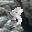
Label: 8